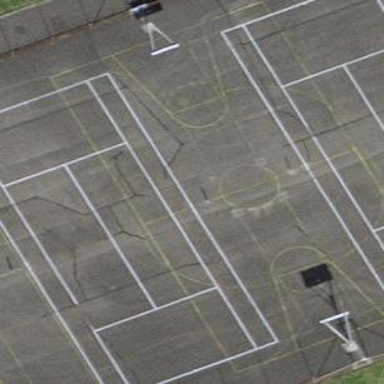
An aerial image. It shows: Basketball court on leisure land pitch.